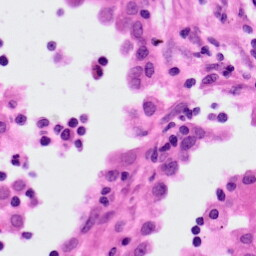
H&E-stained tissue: Lung